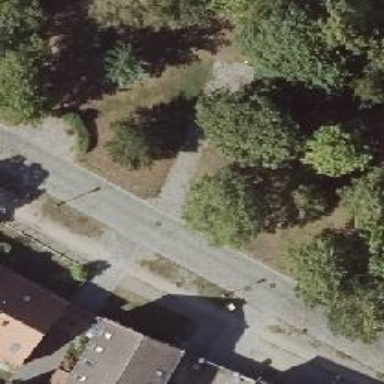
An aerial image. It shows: Driveway.